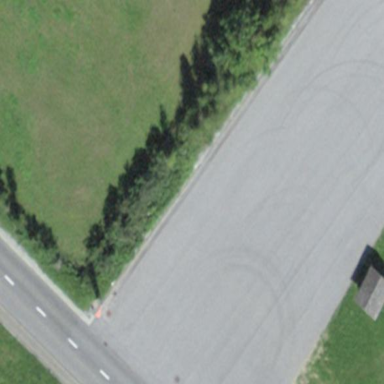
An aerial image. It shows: Parking area with surface.